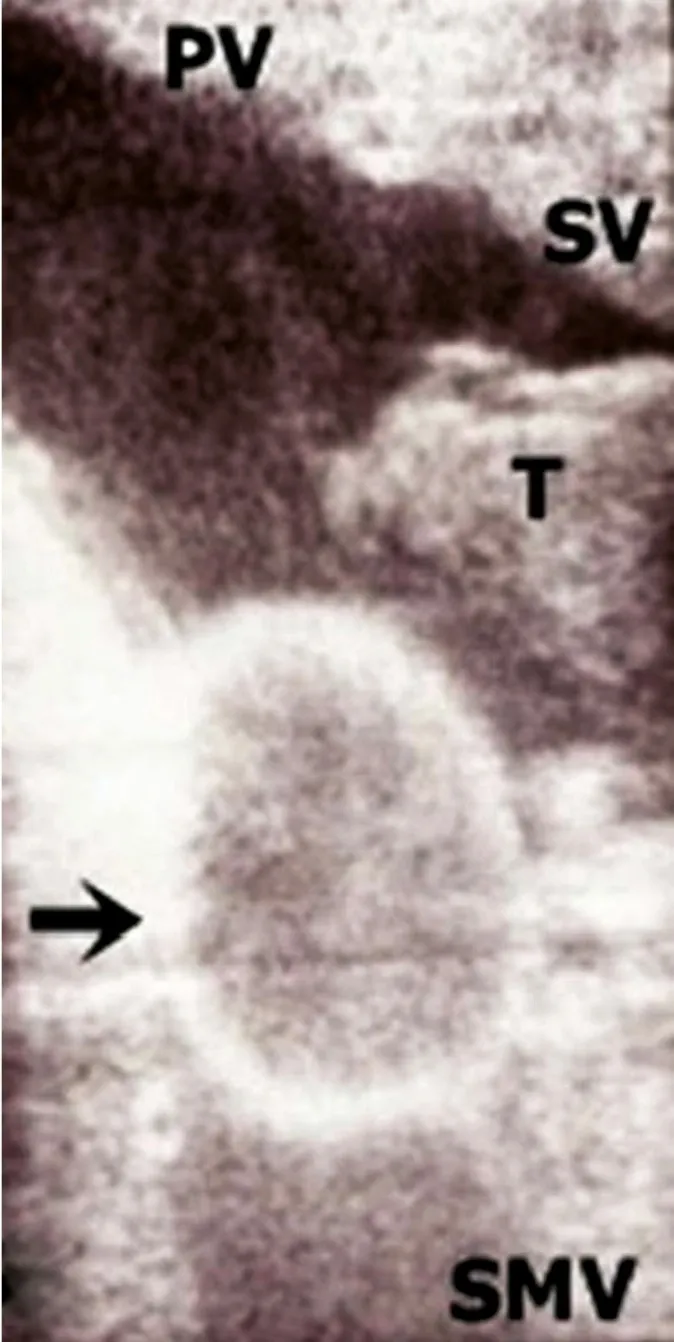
IOUS images showing the balloon of Foley catheter (black arrow) in superior mesenteric vein with residual thrombus in the splenic vein.
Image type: radiology (ultrasound)